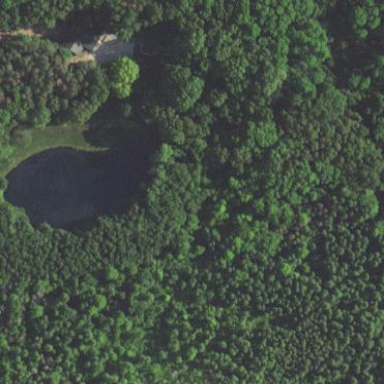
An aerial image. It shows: Peaceful pond surrounded by nature.